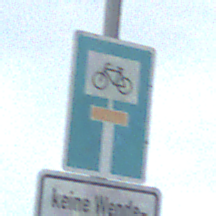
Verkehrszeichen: SackgasseRadverkehrDurchlaessig
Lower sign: HinweisGeaenderteVorfahrtVerkehrsfuehrungVerkehrsregelung3
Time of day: Midday
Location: Outdoor (Suburban)
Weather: Overcast
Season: NotSpecified
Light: Natural